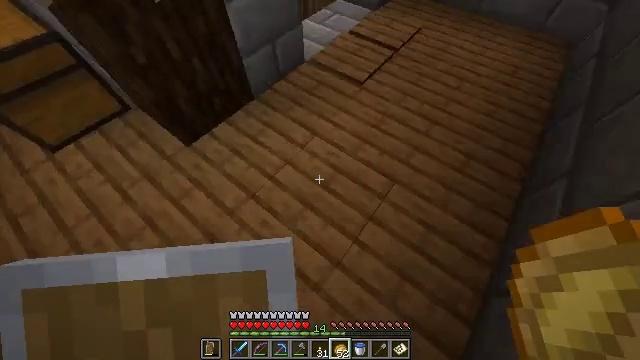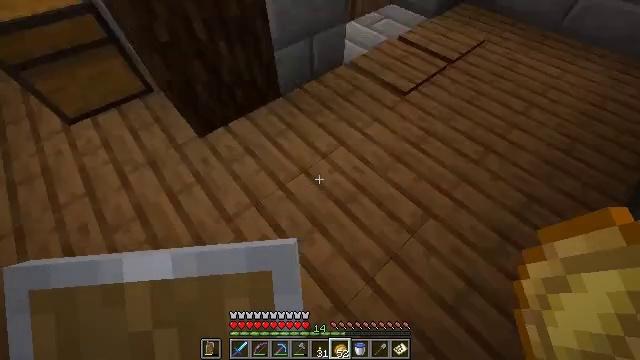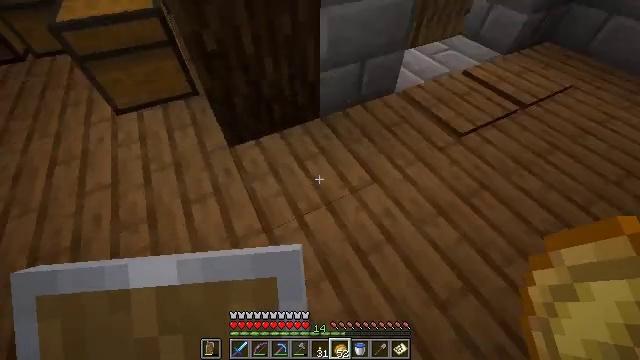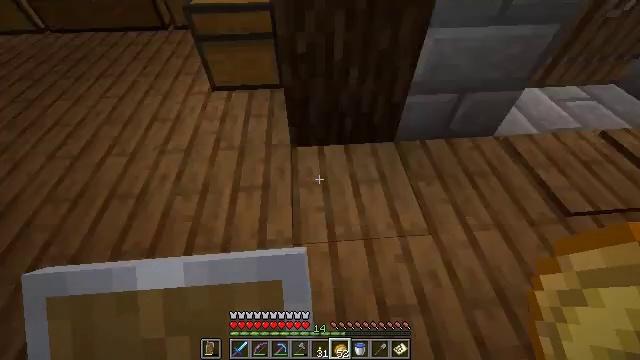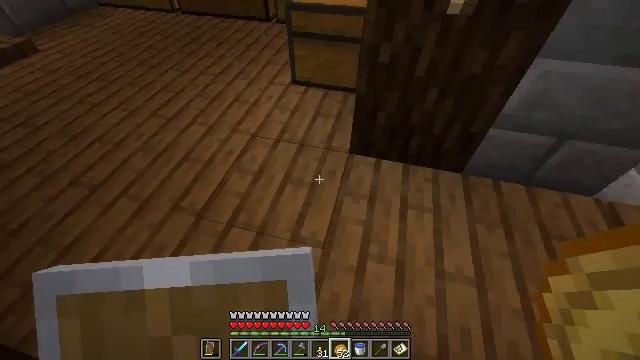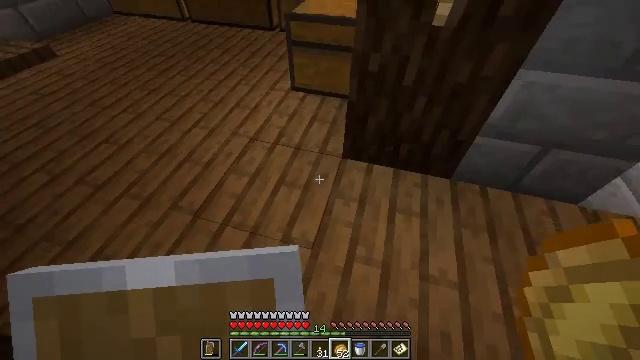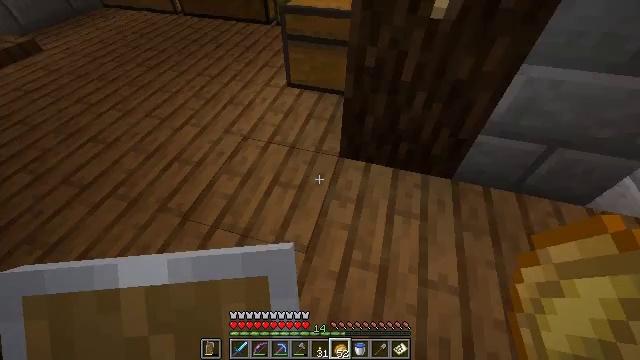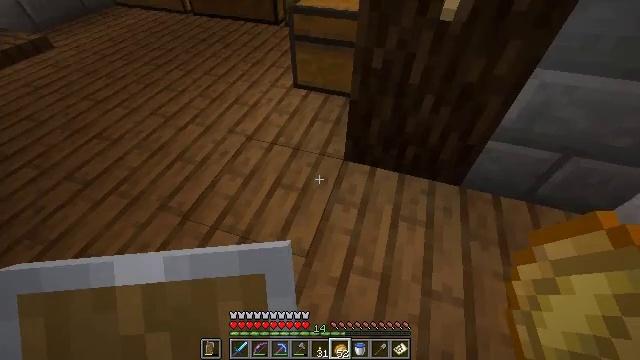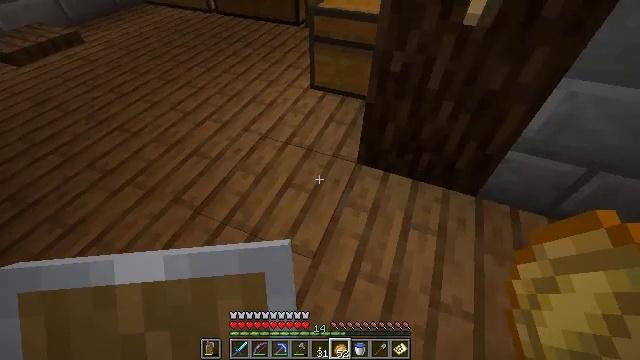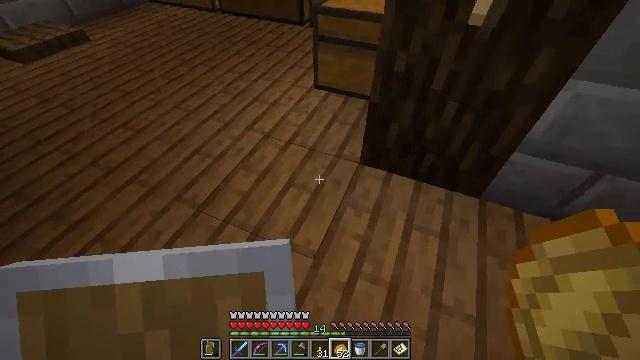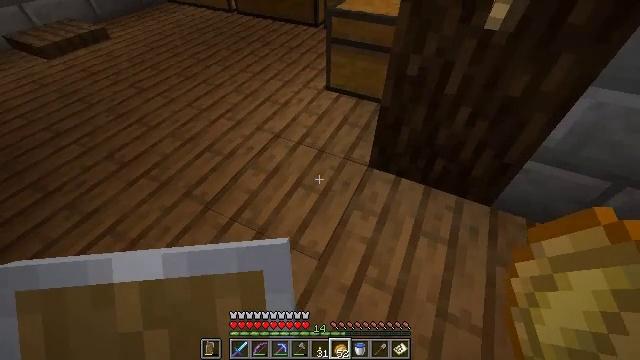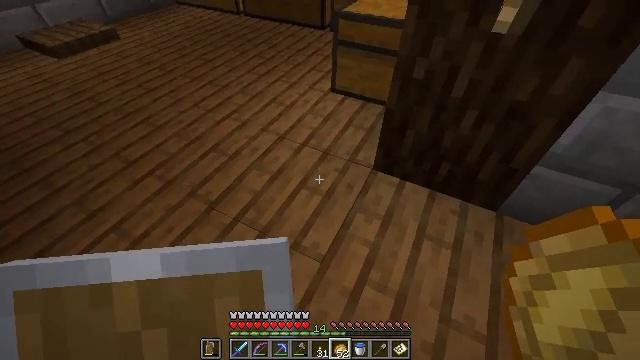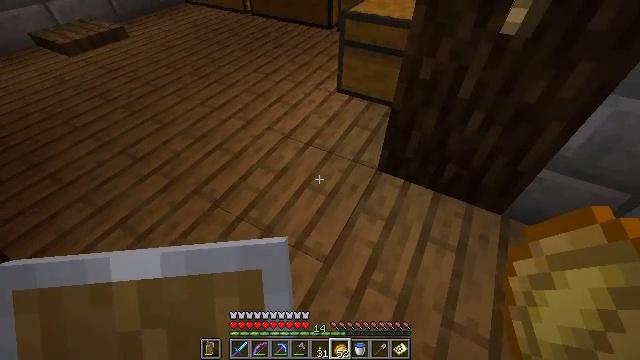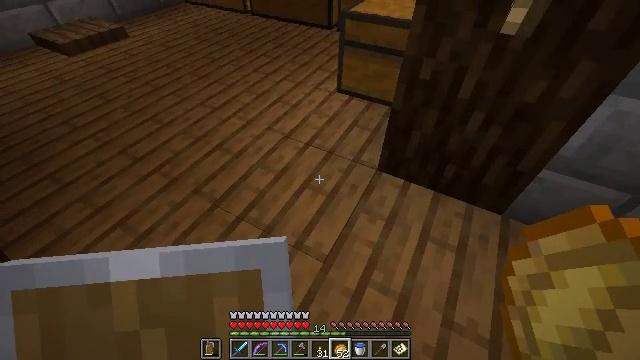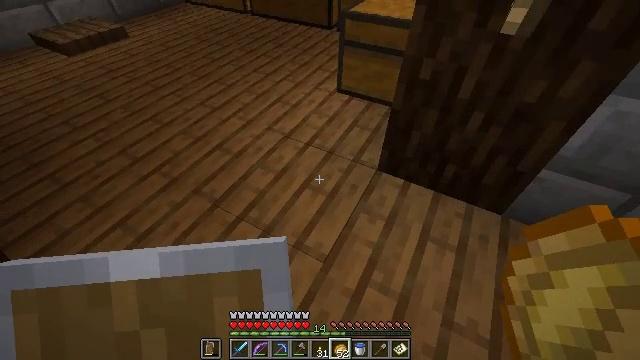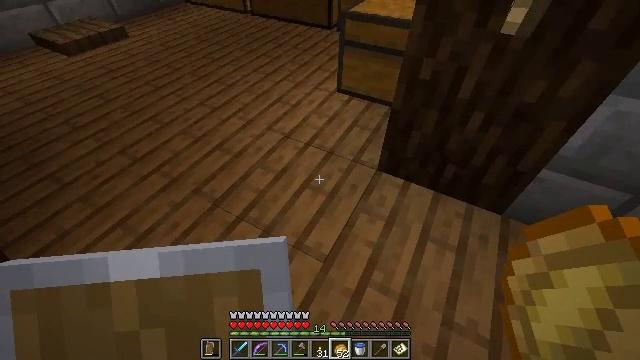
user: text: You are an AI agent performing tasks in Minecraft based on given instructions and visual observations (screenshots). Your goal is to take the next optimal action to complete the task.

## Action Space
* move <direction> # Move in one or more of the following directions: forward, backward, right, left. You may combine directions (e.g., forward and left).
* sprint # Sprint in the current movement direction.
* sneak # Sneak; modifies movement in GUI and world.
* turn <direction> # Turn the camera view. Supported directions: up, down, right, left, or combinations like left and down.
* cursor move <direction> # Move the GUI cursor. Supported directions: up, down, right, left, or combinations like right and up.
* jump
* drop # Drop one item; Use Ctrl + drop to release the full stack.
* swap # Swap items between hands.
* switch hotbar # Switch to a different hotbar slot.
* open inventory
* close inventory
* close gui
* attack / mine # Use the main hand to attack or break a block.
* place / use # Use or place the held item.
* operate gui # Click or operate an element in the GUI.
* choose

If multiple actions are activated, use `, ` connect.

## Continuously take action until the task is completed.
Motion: motion action
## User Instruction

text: Dig up potatoes from the soil.
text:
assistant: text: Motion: move forward, turn left and up
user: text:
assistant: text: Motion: move forward, turn left and up
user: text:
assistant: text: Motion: turn left and up
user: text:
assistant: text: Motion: turn left
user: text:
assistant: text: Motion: turn left
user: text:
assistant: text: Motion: no_op
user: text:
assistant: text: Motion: turn left
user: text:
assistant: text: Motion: turn left
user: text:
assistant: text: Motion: no_op
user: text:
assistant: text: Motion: turn left
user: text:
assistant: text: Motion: turn left
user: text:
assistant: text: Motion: turn left
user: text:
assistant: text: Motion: no_op
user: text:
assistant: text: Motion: no_op
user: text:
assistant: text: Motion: no_op
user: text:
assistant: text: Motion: no_op
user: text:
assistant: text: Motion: no_op
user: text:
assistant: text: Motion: no_op
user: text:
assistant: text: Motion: no_op
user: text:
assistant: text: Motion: no_op
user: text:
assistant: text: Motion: no_op
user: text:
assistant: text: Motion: no_op
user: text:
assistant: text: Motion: no_op
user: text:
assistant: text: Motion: no_op
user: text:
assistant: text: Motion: turn left and up
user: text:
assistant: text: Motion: move forward, turn left and up
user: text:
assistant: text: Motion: move forward, turn up
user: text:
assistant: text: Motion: move forward, turn right and up
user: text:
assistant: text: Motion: move forward, turn left and up
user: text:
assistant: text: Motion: move forward, turn left and up